Question: I am learning about / . Since I'm on Linux only files are relevant. Anyway, when I compile a shared library, I get multiple files - most of which are only links. Here is a screenshot:

Then I created another Qt console application project to test this SO. I had set up all the header files, copied every .so file from previous screenshot to this new project and added
'''
LIBS += "libAritmeticnoKodiranjeDLL.so"
'''
to project settings. If I compile the project it goes through OK. But when running my test app I get this error:
Where is the problem and why do I get so many .so files?
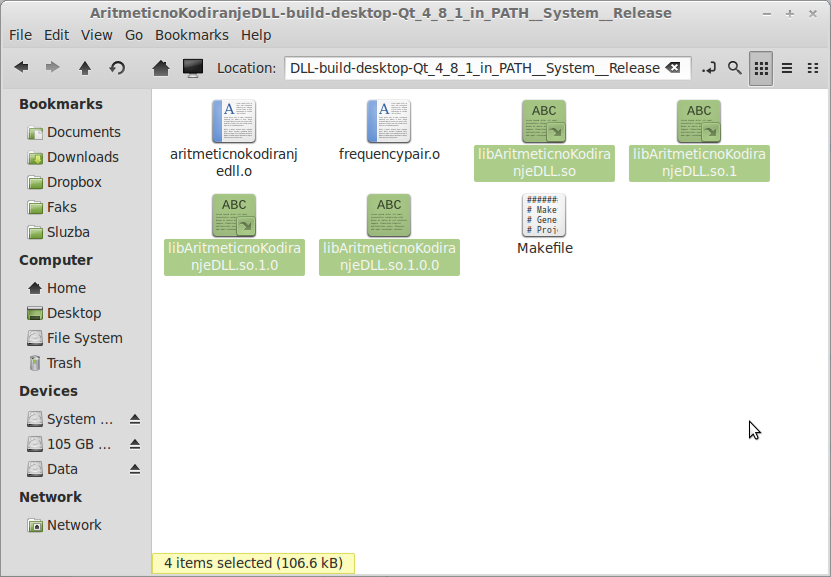
Answer: Just do:
'''
LIBS += -lAritmeticnoKodiranjeDLL
'''
The specifics of the libraries prefix ("lib") and suffix (".so") will be taken care of by the linker.